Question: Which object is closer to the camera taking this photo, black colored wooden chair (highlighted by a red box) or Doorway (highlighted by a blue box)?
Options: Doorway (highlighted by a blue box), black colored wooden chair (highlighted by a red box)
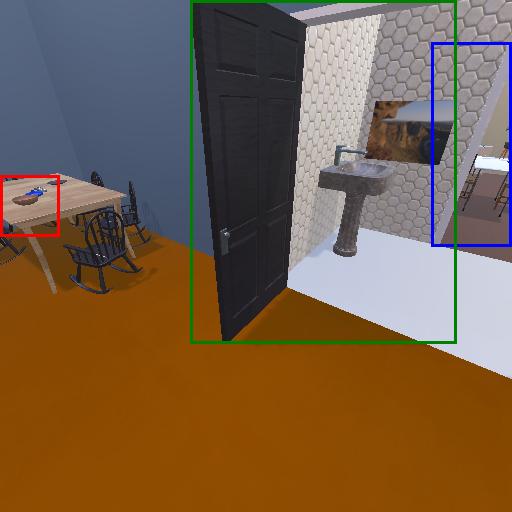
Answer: Doorway (highlighted by a blue box)